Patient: sex M, age 30
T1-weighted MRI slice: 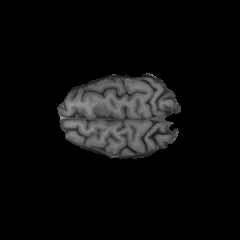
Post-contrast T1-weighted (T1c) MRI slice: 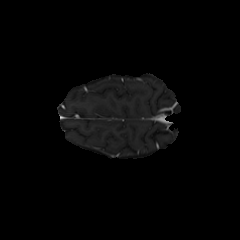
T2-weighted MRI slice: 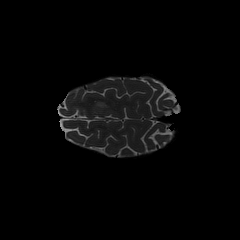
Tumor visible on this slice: yes
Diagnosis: Astrocytoma, IDH-mutant
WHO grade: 2